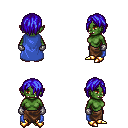
a pixel art fantasy rpg character, female body template, orc, green skin, blue cape, robe skirt, blue bangs hairstyle, metal gloves, gold boots, four views (front, back, left, right), 2x2 character sprite sheet, small pixel art, hard edges, no anti-aliasing